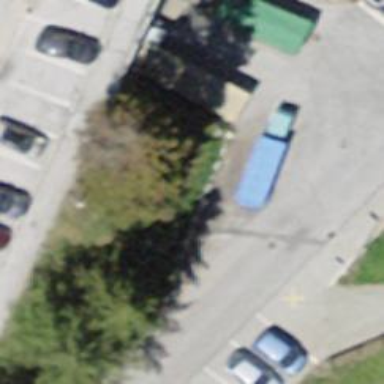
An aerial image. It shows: Recycling container for green waste found in recycling facility.